Question: Hi guys I am trying to animate the FILL of my SVG.
What I want is that when I hovered my mouse the FILL will come out from the bottom to top filling in the whole circle. But I am stack how to apply the same using CSS3 transfrom: scale property.

As an example check out this demo: <URL>
That example is CSS not SVG I need to apply this pop-up FILL effect on my SVG.
here's my code so far:
'''
<svg version="1.1" xmlns="http://www.w3.org/2000/svg" xmlns:xlink="http://www.w3.org/1999/xlink" x="0px" y="0px" width="200px"
height="200px" viewBox="0 0 200 200" style="enable-background:new 0 0 200 200;" xml:space="preserve" id="icon">
<style type="text/css">
.st0
{
fill:none;
stroke:#F2F2F2;
stroke-width:4;
stroke-miterlimit:10;
}
#icon .st0{
-webkit-transition: .5s;
}
#icon:hover .st0{
fill: #ffffff;
stroke: #1f8a4c;
cursor: pointer;
}
</style>
<g id="container">
<circle class="st0" cx="101" cy="99" r="89.333"/>
</g>
<g id="icon-details">
<path class="st0" d="M146.899,134.202c3.856,4.702,2.772,11.963-2.418,16.218l0,0c-5.192,4.258-12.523,3.896-16.38-0.806
l-30.004-36.594c-3.855-4.701-2.772-11.964,2.418-16.22l0,0c5.19-4.256,12.523-3.895,16.377,0.808L146.899,134.202z"/>
<circle class="st0" cx="77.843" cy="72.434" r="33.331"/>
<circle class="st0" cx="77.844" cy="72.434" r="22.343"/>
</g>
</svg>
'''
Check out JSFIDDLE: <URL>
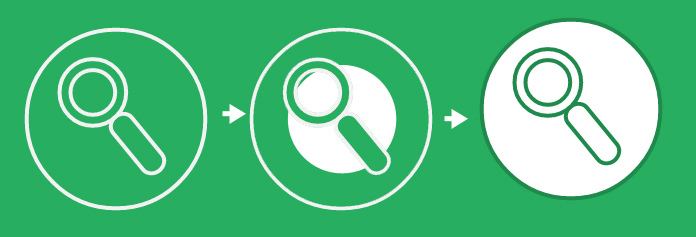
Answer: I came up with an interesting but working solution. We want to use 'scale', but out initial fill size should be 0 (scaling a 0-size element does nothing).
However, we know that a pixel is a pixel, and so a circle with as size of, let's say, 0.1 pixels will not render. Thus, we set the initial "fill" circle size to be small, then scale by a large factor:
'''
<g id="fill-group" transform="translate(101, 99)">
<circle class="fill" r="0.1" />
</g>
'''
Also note here that we use a 'transform' property on the group instead of setting 'cx' and 'cy' like on the other elements so that the circle scales with the correct origin.
Then the CSS would look like:
'''
#icon .fill {
-webkit-transition: .5s;
fill: #ffffff;
}
#icon:hover .fill {
-webkit-transform: scale(893, 893);
}
'''
And here's a Fiddle to show it: <URL>